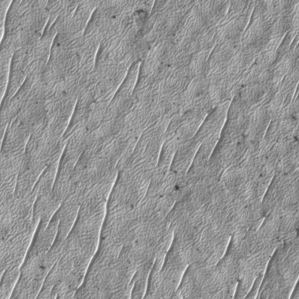
Label: frost